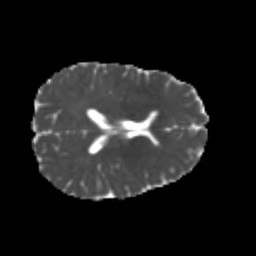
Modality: MD
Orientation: axial
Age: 21
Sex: female
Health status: healthy
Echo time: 0.074 s